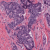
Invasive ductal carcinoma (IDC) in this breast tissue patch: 0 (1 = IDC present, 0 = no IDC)